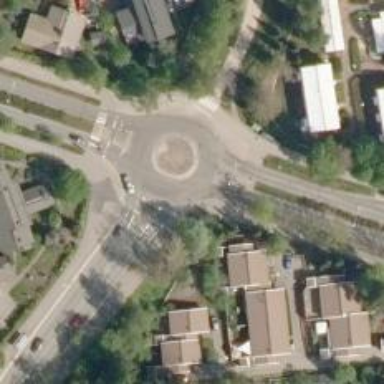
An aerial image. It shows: Tertiary road with asphalt surface leading to roundabout.